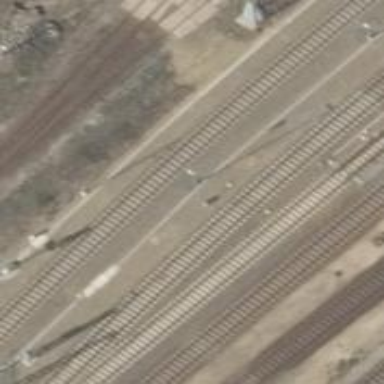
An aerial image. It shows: Railway signal.